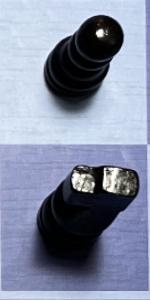
Label: Knight_Black